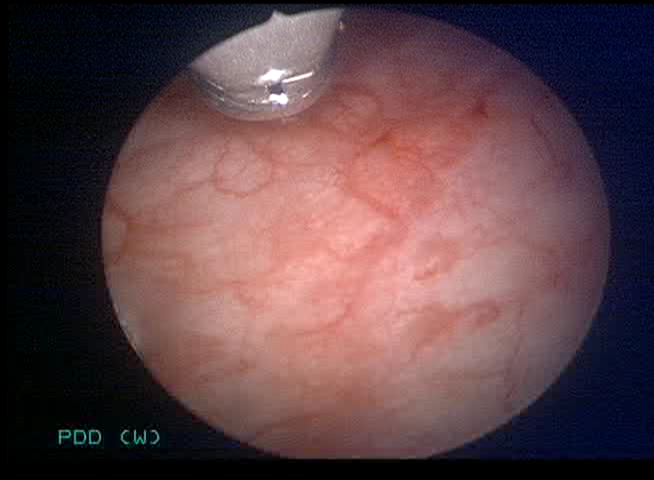
Modality: WLC
Class: Normal mucosa
Bladder cancer association: No